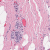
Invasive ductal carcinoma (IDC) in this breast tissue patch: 0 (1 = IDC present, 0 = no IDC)